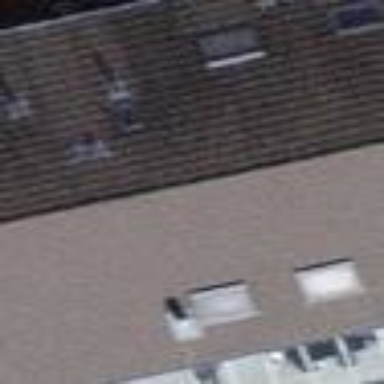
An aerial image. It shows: Building with tile roof.